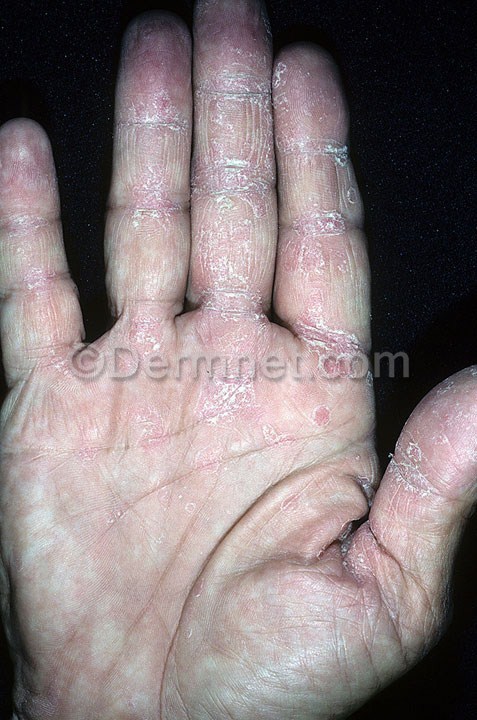
Disease: Eczema Photos